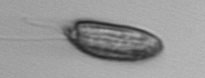
Label: Katodinium_or_Torodinium